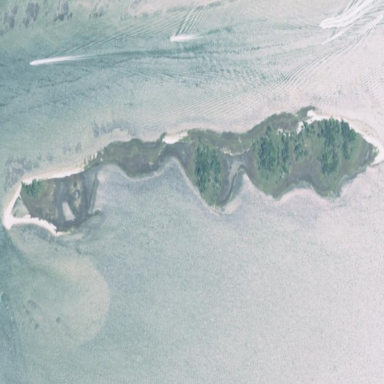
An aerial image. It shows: Islet.